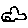
Label: car